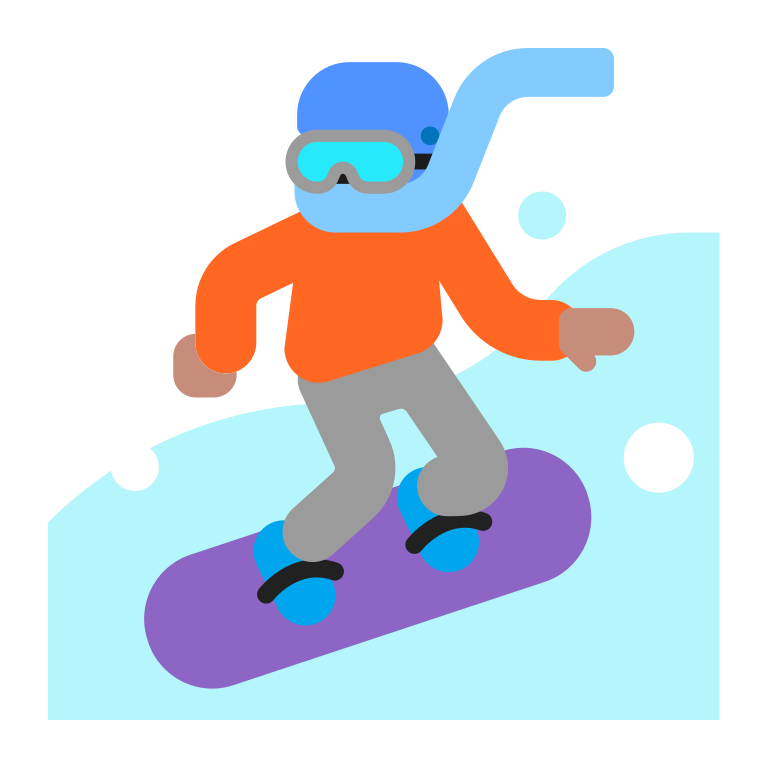
snowboarder flat